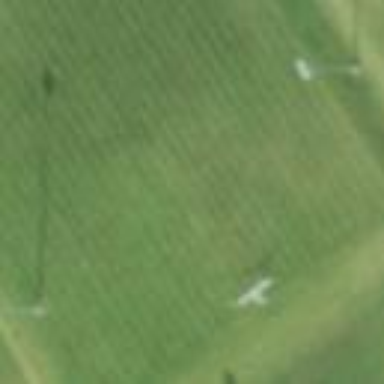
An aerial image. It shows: Soccer pitch designated for leisure and sports activities.